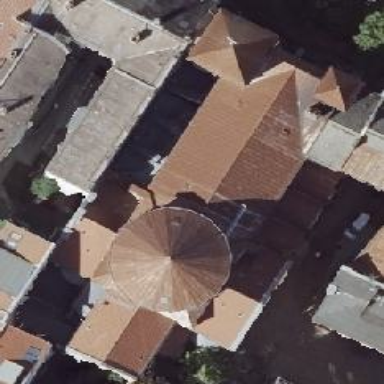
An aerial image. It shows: Church which is place of worship.